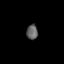
Tissue: lung
Cell type: T cells
Senescence score: 0.2001
Nuclear area (px): 164
Mean DAPI intensity: 97.104